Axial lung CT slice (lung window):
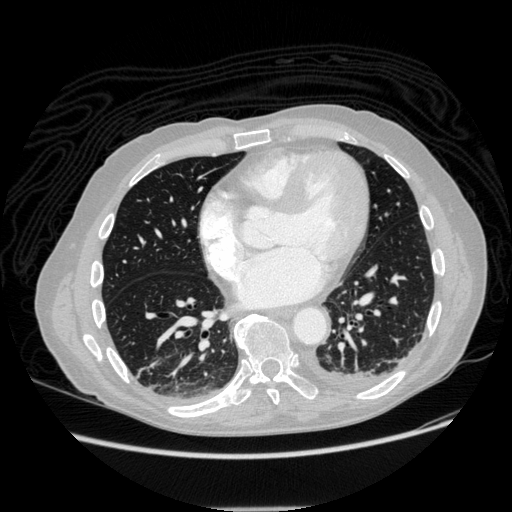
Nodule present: no